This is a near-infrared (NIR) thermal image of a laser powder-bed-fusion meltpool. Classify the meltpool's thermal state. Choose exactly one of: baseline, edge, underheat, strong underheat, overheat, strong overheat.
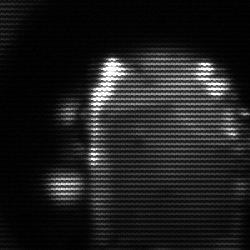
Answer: baseline